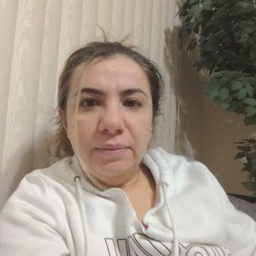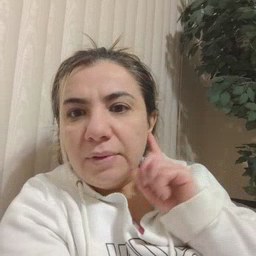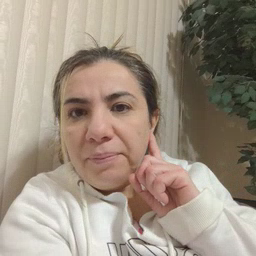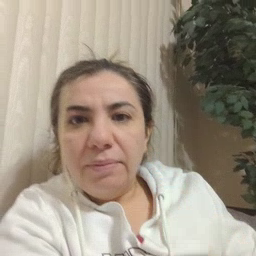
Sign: hear